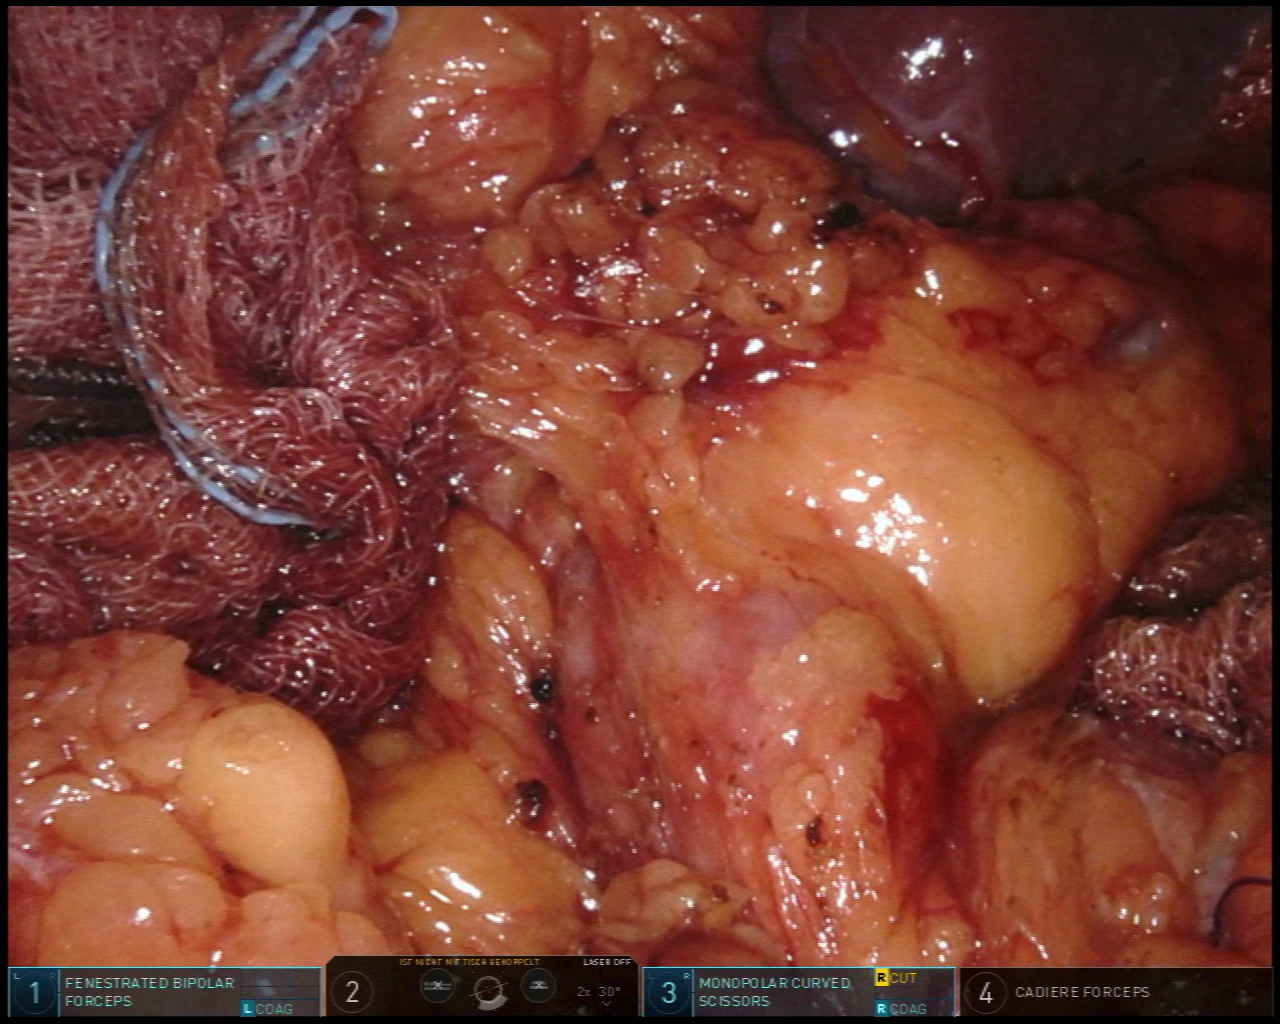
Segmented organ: stomach
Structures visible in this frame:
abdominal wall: no
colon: no
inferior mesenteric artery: no
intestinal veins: no
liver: no
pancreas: no
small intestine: no
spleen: yes
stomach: yes
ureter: no
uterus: no
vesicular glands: no